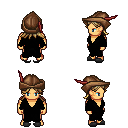
a pixel art fantasy rpg character, male body template, human, tanned skin, black robe, white pants, blonde loose hair, leather cap, gray slippers, four views (front, back, left, right), 2x2 character sprite sheet, small pixel art, hard edges, no anti-aliasing